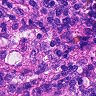
Metastatic tissue present: no